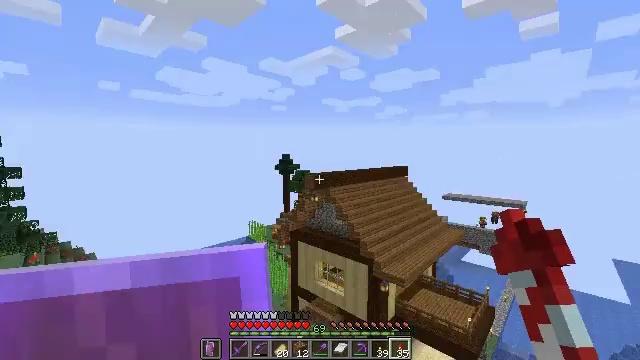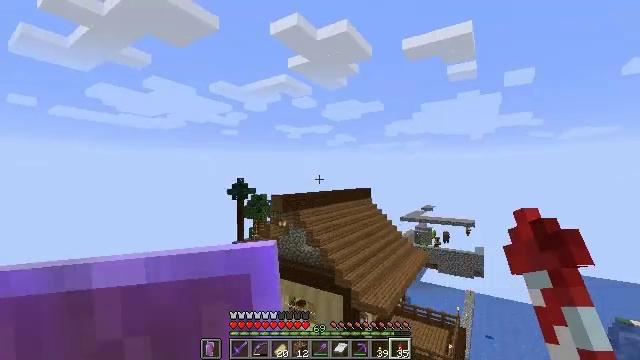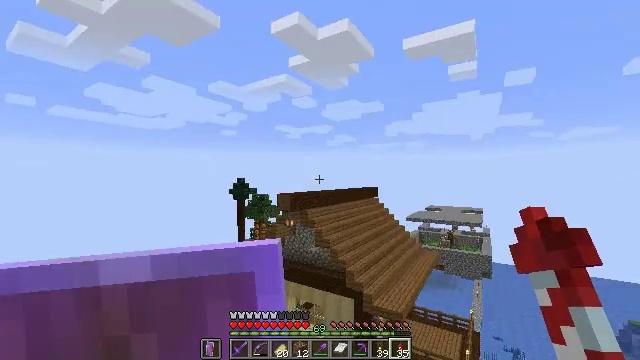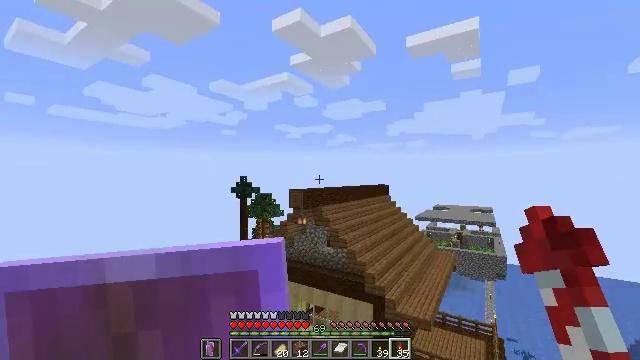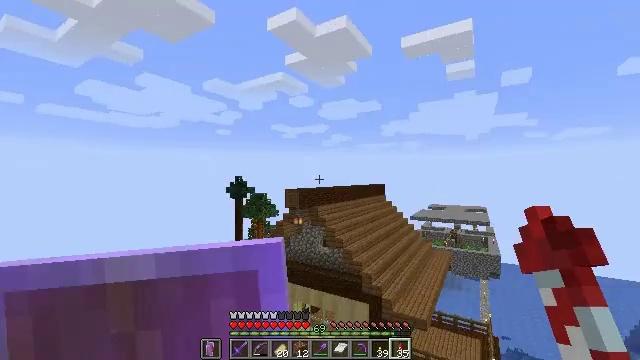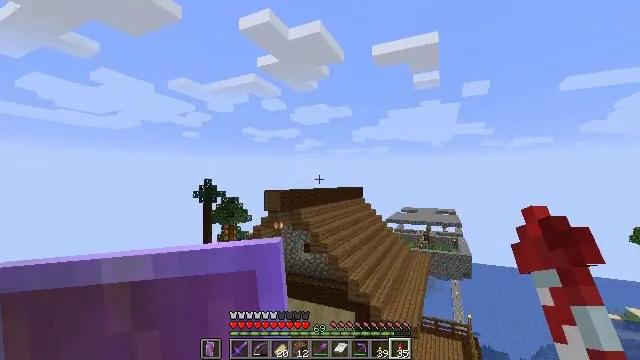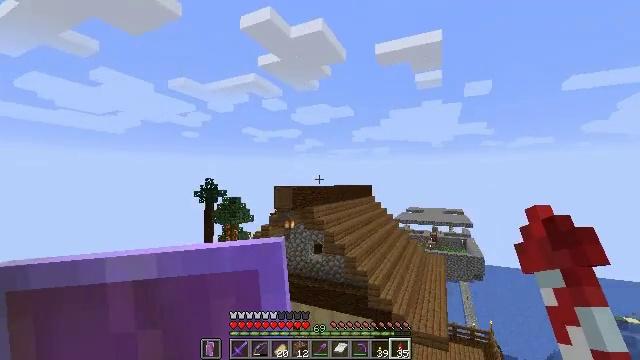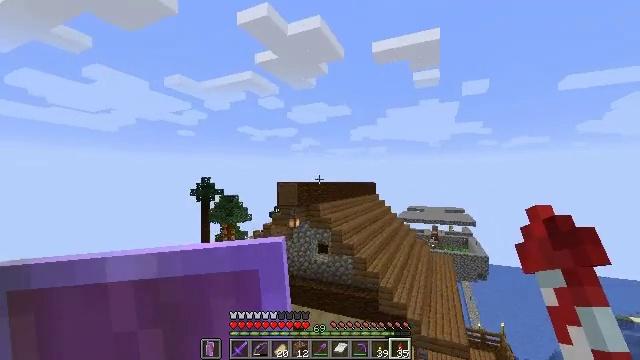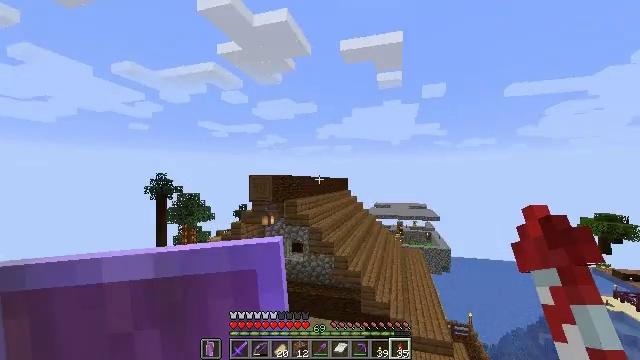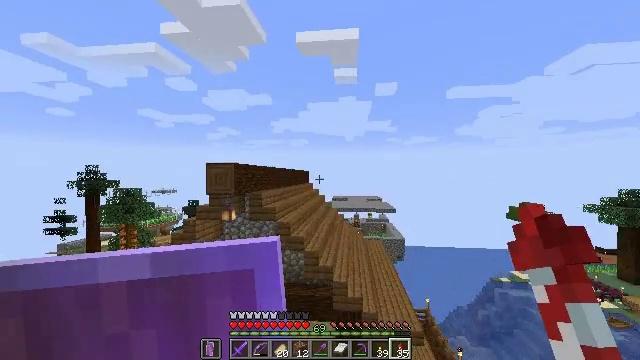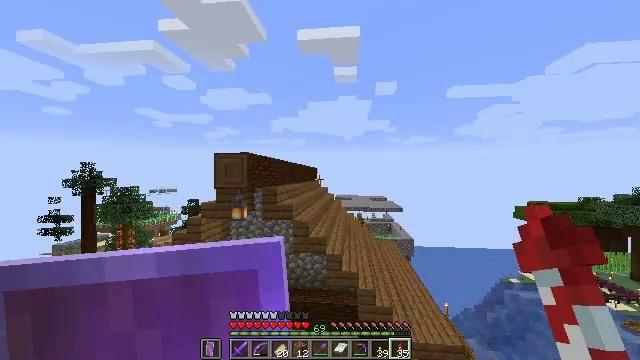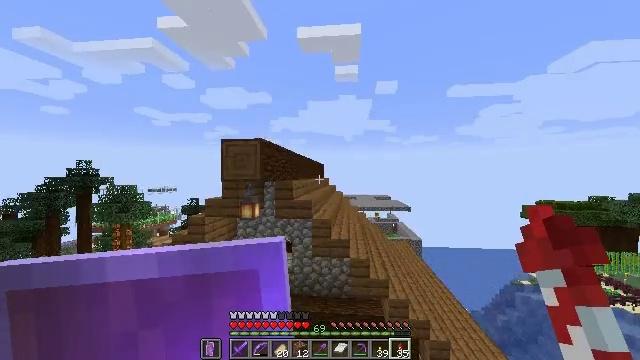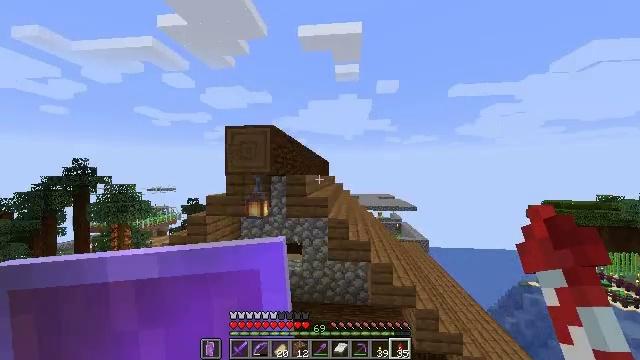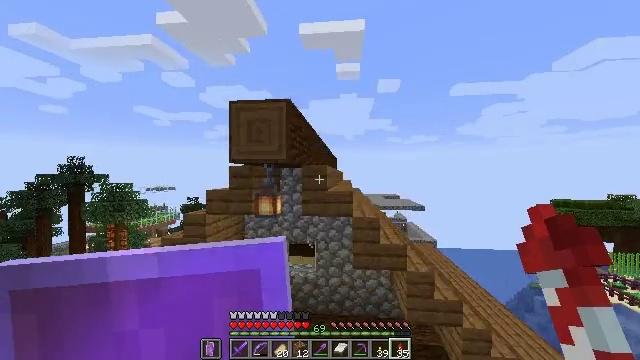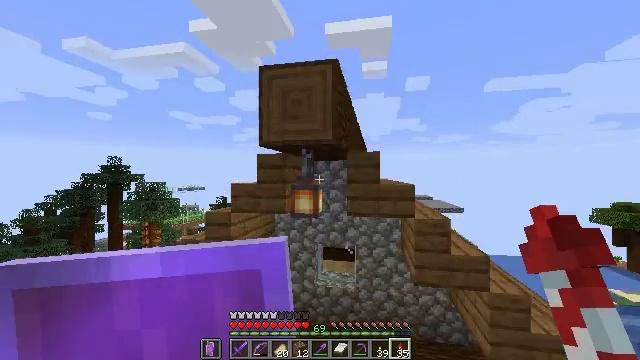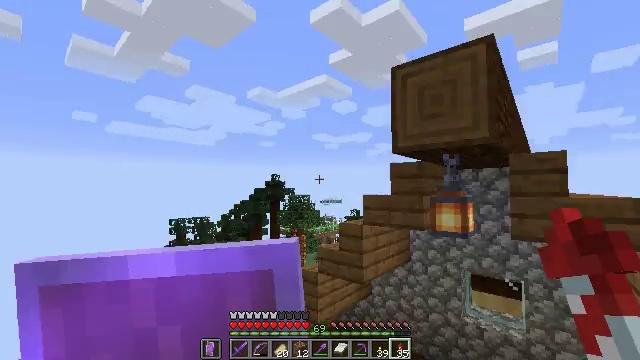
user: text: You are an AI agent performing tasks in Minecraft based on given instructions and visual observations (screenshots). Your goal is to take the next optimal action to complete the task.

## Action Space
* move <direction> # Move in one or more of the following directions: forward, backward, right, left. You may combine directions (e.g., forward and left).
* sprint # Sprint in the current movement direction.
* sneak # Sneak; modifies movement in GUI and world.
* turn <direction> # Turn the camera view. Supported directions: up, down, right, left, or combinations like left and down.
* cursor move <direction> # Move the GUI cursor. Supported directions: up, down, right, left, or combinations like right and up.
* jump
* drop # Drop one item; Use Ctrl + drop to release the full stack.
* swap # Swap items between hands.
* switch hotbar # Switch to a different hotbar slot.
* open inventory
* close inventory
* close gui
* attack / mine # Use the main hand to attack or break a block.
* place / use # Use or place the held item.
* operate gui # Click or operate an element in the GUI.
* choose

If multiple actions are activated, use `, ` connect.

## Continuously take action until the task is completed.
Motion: motion action
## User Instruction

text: craft item air
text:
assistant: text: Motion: turn right and up
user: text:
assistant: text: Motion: no_op
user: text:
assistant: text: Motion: no_op
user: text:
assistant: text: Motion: turn right
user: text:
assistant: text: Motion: turn right and up
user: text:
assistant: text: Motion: no_op
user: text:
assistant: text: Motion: no_op
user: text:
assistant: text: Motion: turn right
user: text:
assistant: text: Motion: turn right and down
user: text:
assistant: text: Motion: no_op
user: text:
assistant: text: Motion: no_op
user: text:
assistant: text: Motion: no_op
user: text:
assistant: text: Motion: no_op
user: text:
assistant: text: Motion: turn left
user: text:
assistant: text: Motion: turn left and up
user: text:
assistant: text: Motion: turn left
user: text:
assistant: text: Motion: turn left and down
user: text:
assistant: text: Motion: turn left and down
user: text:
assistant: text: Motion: turn left
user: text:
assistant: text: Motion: no_op
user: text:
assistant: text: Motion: no_op
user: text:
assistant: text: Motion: no_op
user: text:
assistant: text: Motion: no_op
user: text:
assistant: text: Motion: no_op
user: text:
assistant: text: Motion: no_op
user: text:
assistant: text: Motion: no_op
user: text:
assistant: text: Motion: no_op
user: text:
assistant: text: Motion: no_op
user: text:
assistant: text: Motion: no_op
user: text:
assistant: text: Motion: no_op